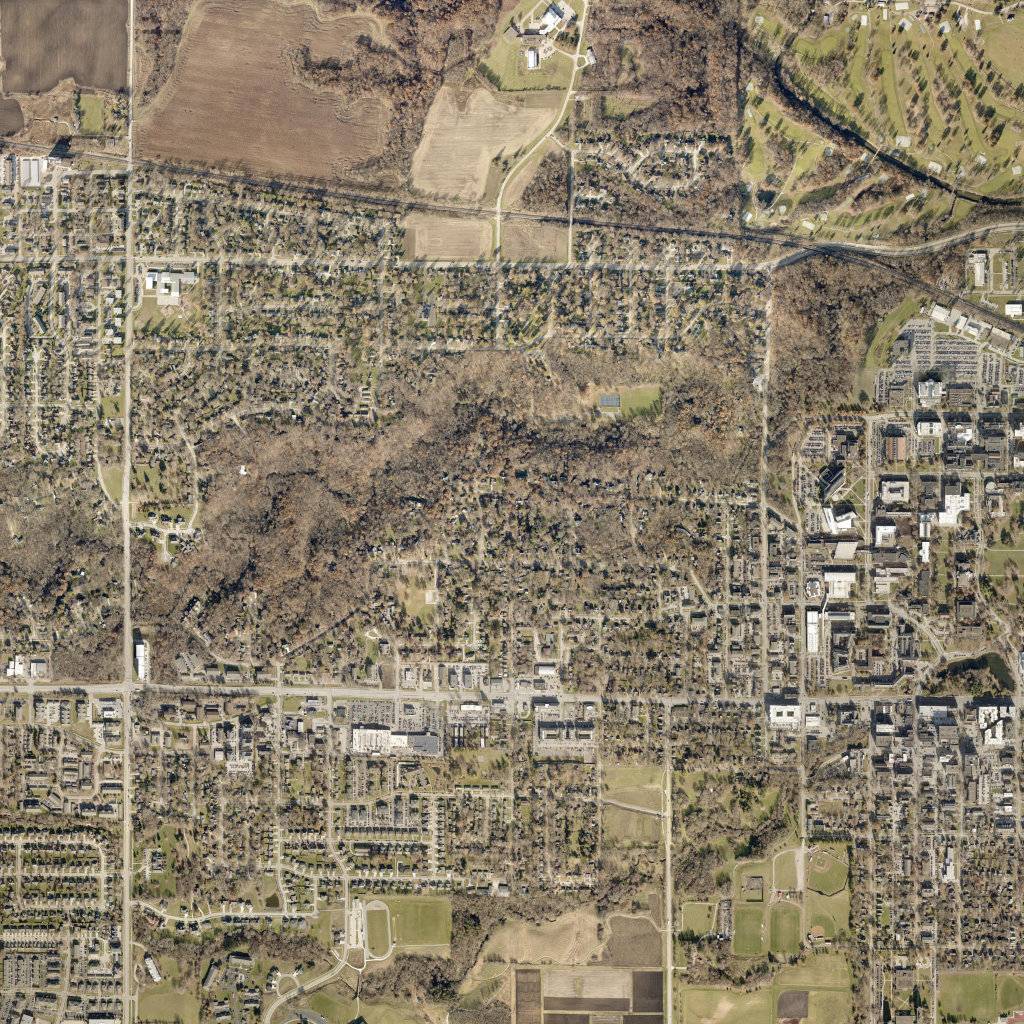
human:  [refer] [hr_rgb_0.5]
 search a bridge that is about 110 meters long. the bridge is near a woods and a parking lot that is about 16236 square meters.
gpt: <box>[[78, 23, 81, 25, 0]]</box>